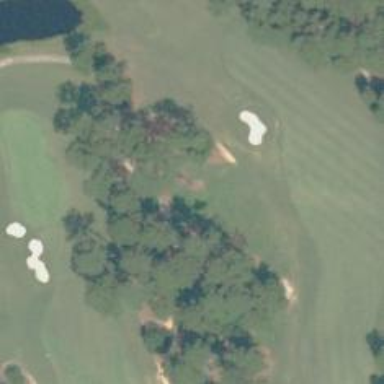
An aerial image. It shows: Path for golf carts.